Aerial crown-view tile of a tropical tree (Barro Colorado Island, Panama), acquired 20240918:
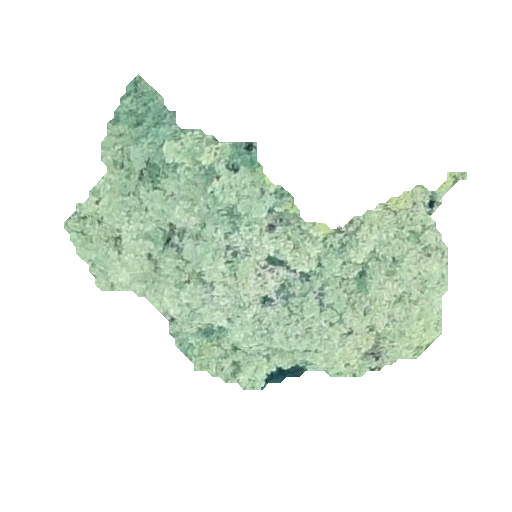
Species: Tabebuia rosea
GBIF accepted scientific name: Tabebuia rosea
Crown area: 104.251 m²